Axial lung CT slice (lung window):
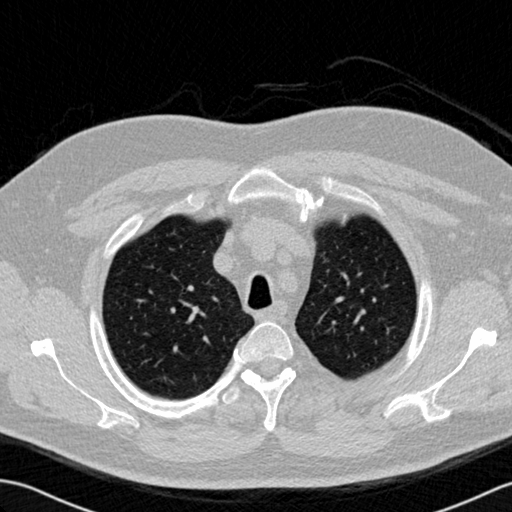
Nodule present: no